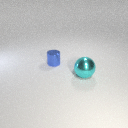
small blue metal cylinder to the left of large cyan metal sphere